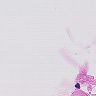
Metastatic tissue present: no